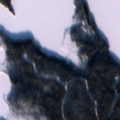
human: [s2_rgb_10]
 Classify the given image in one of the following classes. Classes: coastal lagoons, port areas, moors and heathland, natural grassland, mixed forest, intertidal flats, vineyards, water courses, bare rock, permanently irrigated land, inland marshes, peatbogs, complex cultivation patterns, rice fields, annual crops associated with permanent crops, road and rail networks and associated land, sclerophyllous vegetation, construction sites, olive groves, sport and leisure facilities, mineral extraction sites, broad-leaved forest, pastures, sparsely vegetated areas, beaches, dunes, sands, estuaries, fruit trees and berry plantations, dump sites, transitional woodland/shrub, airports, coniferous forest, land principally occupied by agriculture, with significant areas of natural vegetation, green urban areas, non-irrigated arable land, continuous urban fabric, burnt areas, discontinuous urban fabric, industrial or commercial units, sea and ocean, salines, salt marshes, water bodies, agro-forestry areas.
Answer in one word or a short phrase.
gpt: coniferous forest, peatbogs, water bodies